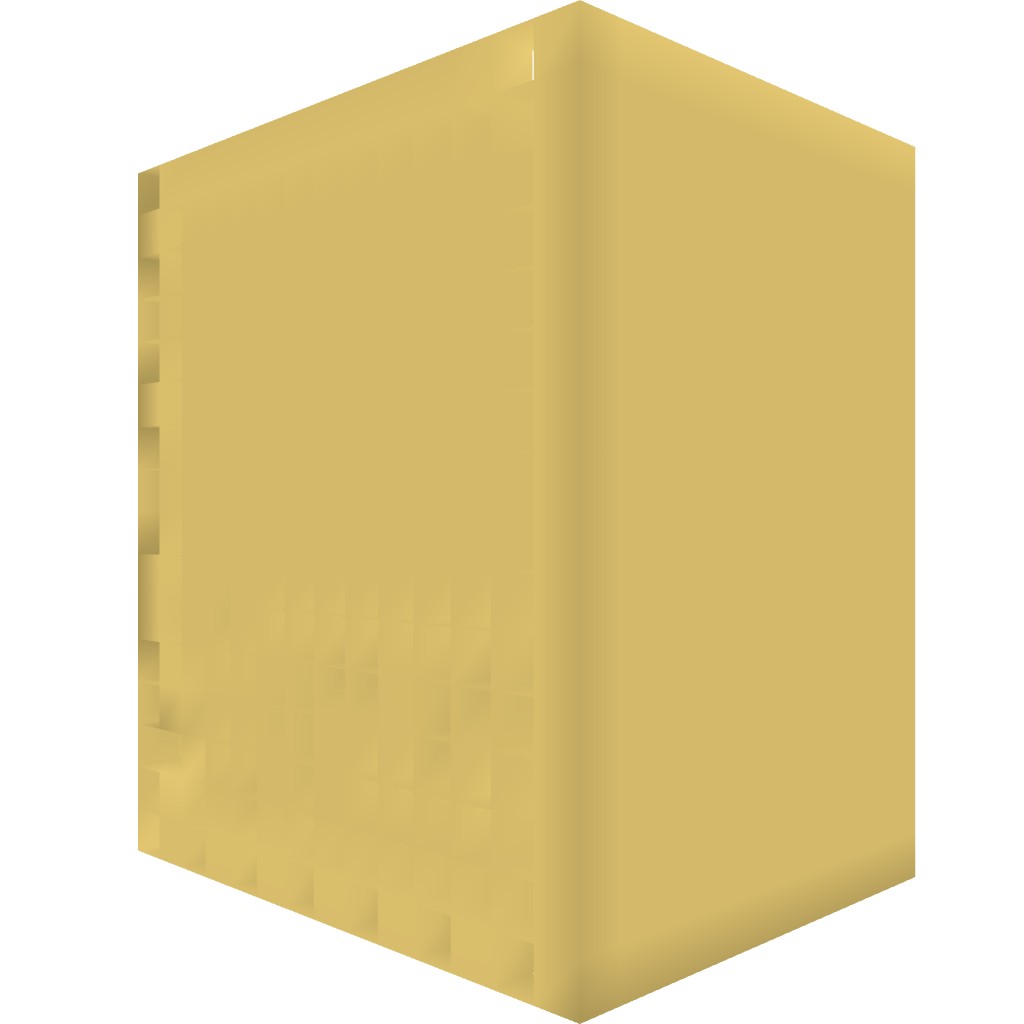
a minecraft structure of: Redstone Dice bad low quality